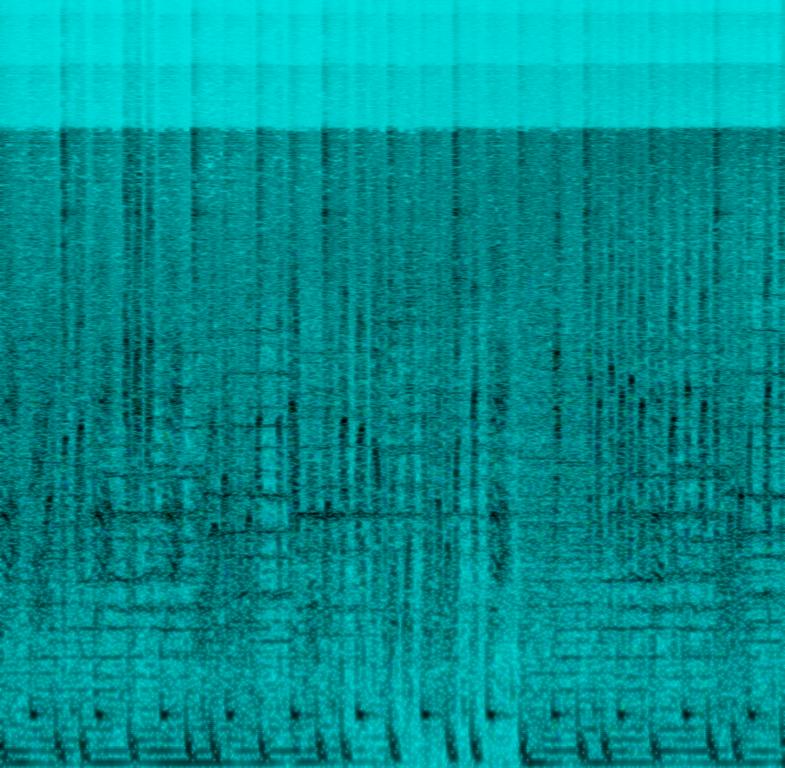
This is a drum & bass music piece. There is a constantly repeating hollering sample accompanied by rapid turntable scratching. A synth sound can be heard playing an ominous tune. The rhythmic background consists of a fast-tempo electronic drum beat. The atmosphere is energetic. This piece could be used in the soundtrack of a car racing game. It could also be playing at nightclubs during early-2000s themed parties.